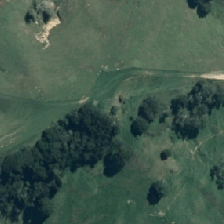
Land cover: indigenous_forest